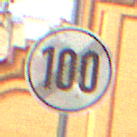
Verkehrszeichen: EndeGeschwindigkeit100
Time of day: MorningAfternoon
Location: Outdoor (Urban)
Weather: PartlyCloudy
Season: NotSpecified
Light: Natural